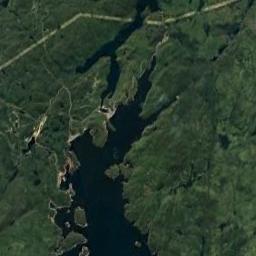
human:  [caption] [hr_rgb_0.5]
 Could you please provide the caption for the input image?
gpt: The wetland consists of green plants and water .

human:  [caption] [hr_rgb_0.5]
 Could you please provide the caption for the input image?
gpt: There are many different shapes of water around the wetlands .

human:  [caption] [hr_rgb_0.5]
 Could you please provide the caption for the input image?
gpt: There is a large green area in the lake in a wetland, There are lush green plants on the green area  , and there are several winding roads on the land .

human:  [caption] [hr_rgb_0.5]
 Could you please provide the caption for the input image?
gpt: There are several scattered trees in the middle of this wetland .

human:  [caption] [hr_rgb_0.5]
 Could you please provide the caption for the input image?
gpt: There are many green areas and some water areas on the wetland .